Field crop: maize
Growth stage: 2
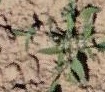
Species: atriplex